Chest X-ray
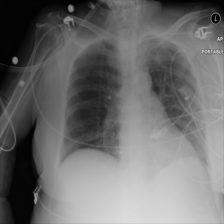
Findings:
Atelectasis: positive
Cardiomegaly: negative
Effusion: negative
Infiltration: positive
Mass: negative
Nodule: negative
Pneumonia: negative
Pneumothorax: negative
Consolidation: negative
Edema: negative
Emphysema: negative
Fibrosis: negative
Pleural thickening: negative
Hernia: negative